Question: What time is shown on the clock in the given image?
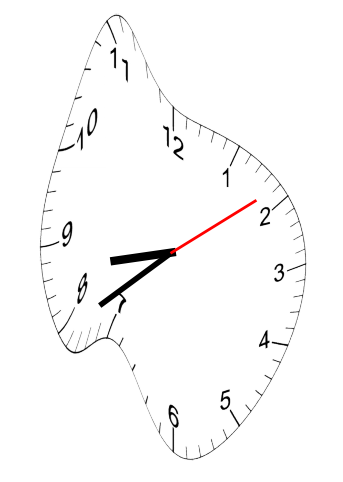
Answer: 08:39:09